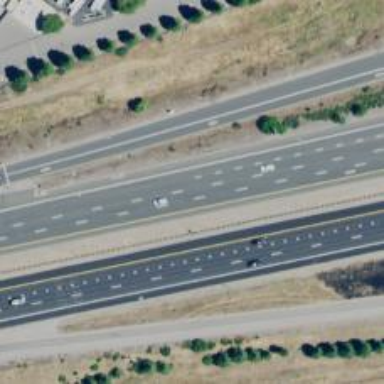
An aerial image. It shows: Motorway.